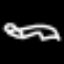
Label: squiggle